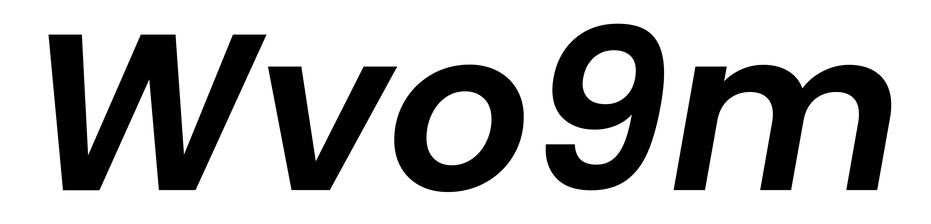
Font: Poppins-SemiBoldItalic